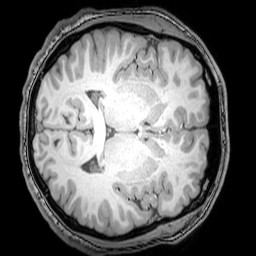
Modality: T1w
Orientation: axial
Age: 20
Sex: male
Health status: healthy
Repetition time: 0.081 s
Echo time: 0.037 s